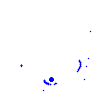
Particle: electron